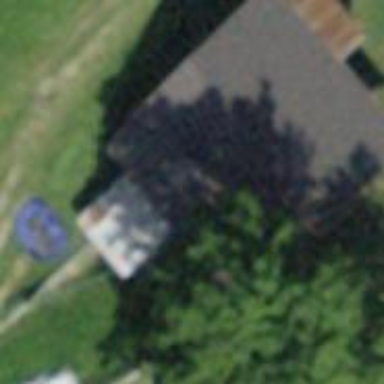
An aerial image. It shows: Rural barn.